Field crop: maize
Growth stage: 1
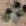
Species: chenopodium